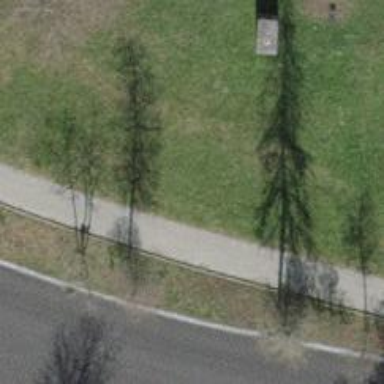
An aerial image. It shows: Asphalt sidewalk along the footway.